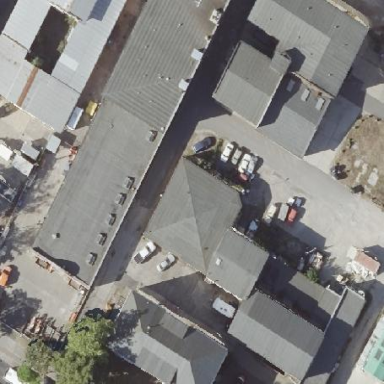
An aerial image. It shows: Garage.